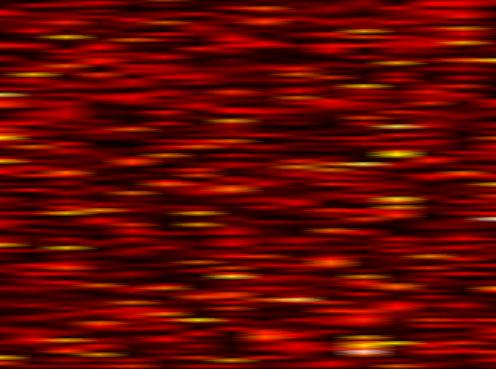
Label: UFMC